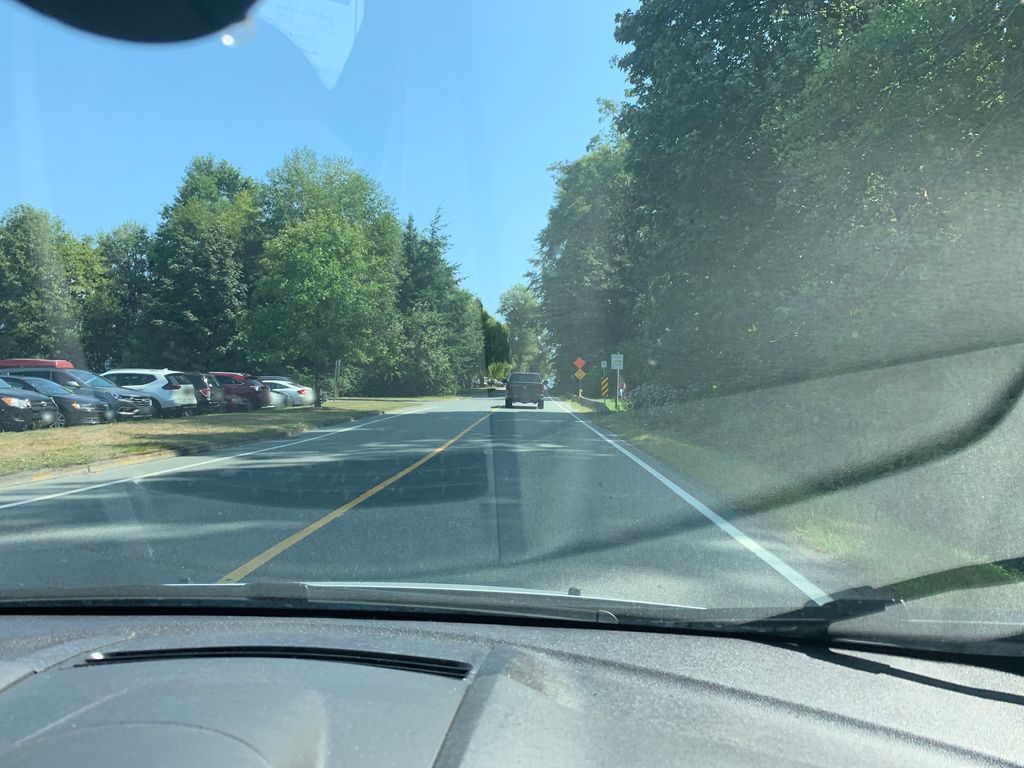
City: vancouver